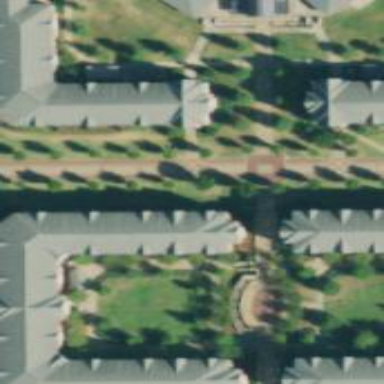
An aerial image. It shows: Dormitory building.